Interaction volume radius: 10 \u00c5
Interaction volume height: 20 \u00c5
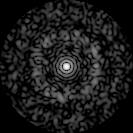
Disorder parameter: 0.8177